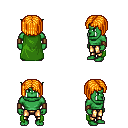
a pixel art fantasy rpg character, male body template, orc, green skin, green cape, gold greaves, light blonde pageboy hairstyle, leather bracers, four views (front, back, left, right), 2x2 character sprite sheet, small pixel art, hard edges, no anti-aliasing